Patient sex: F
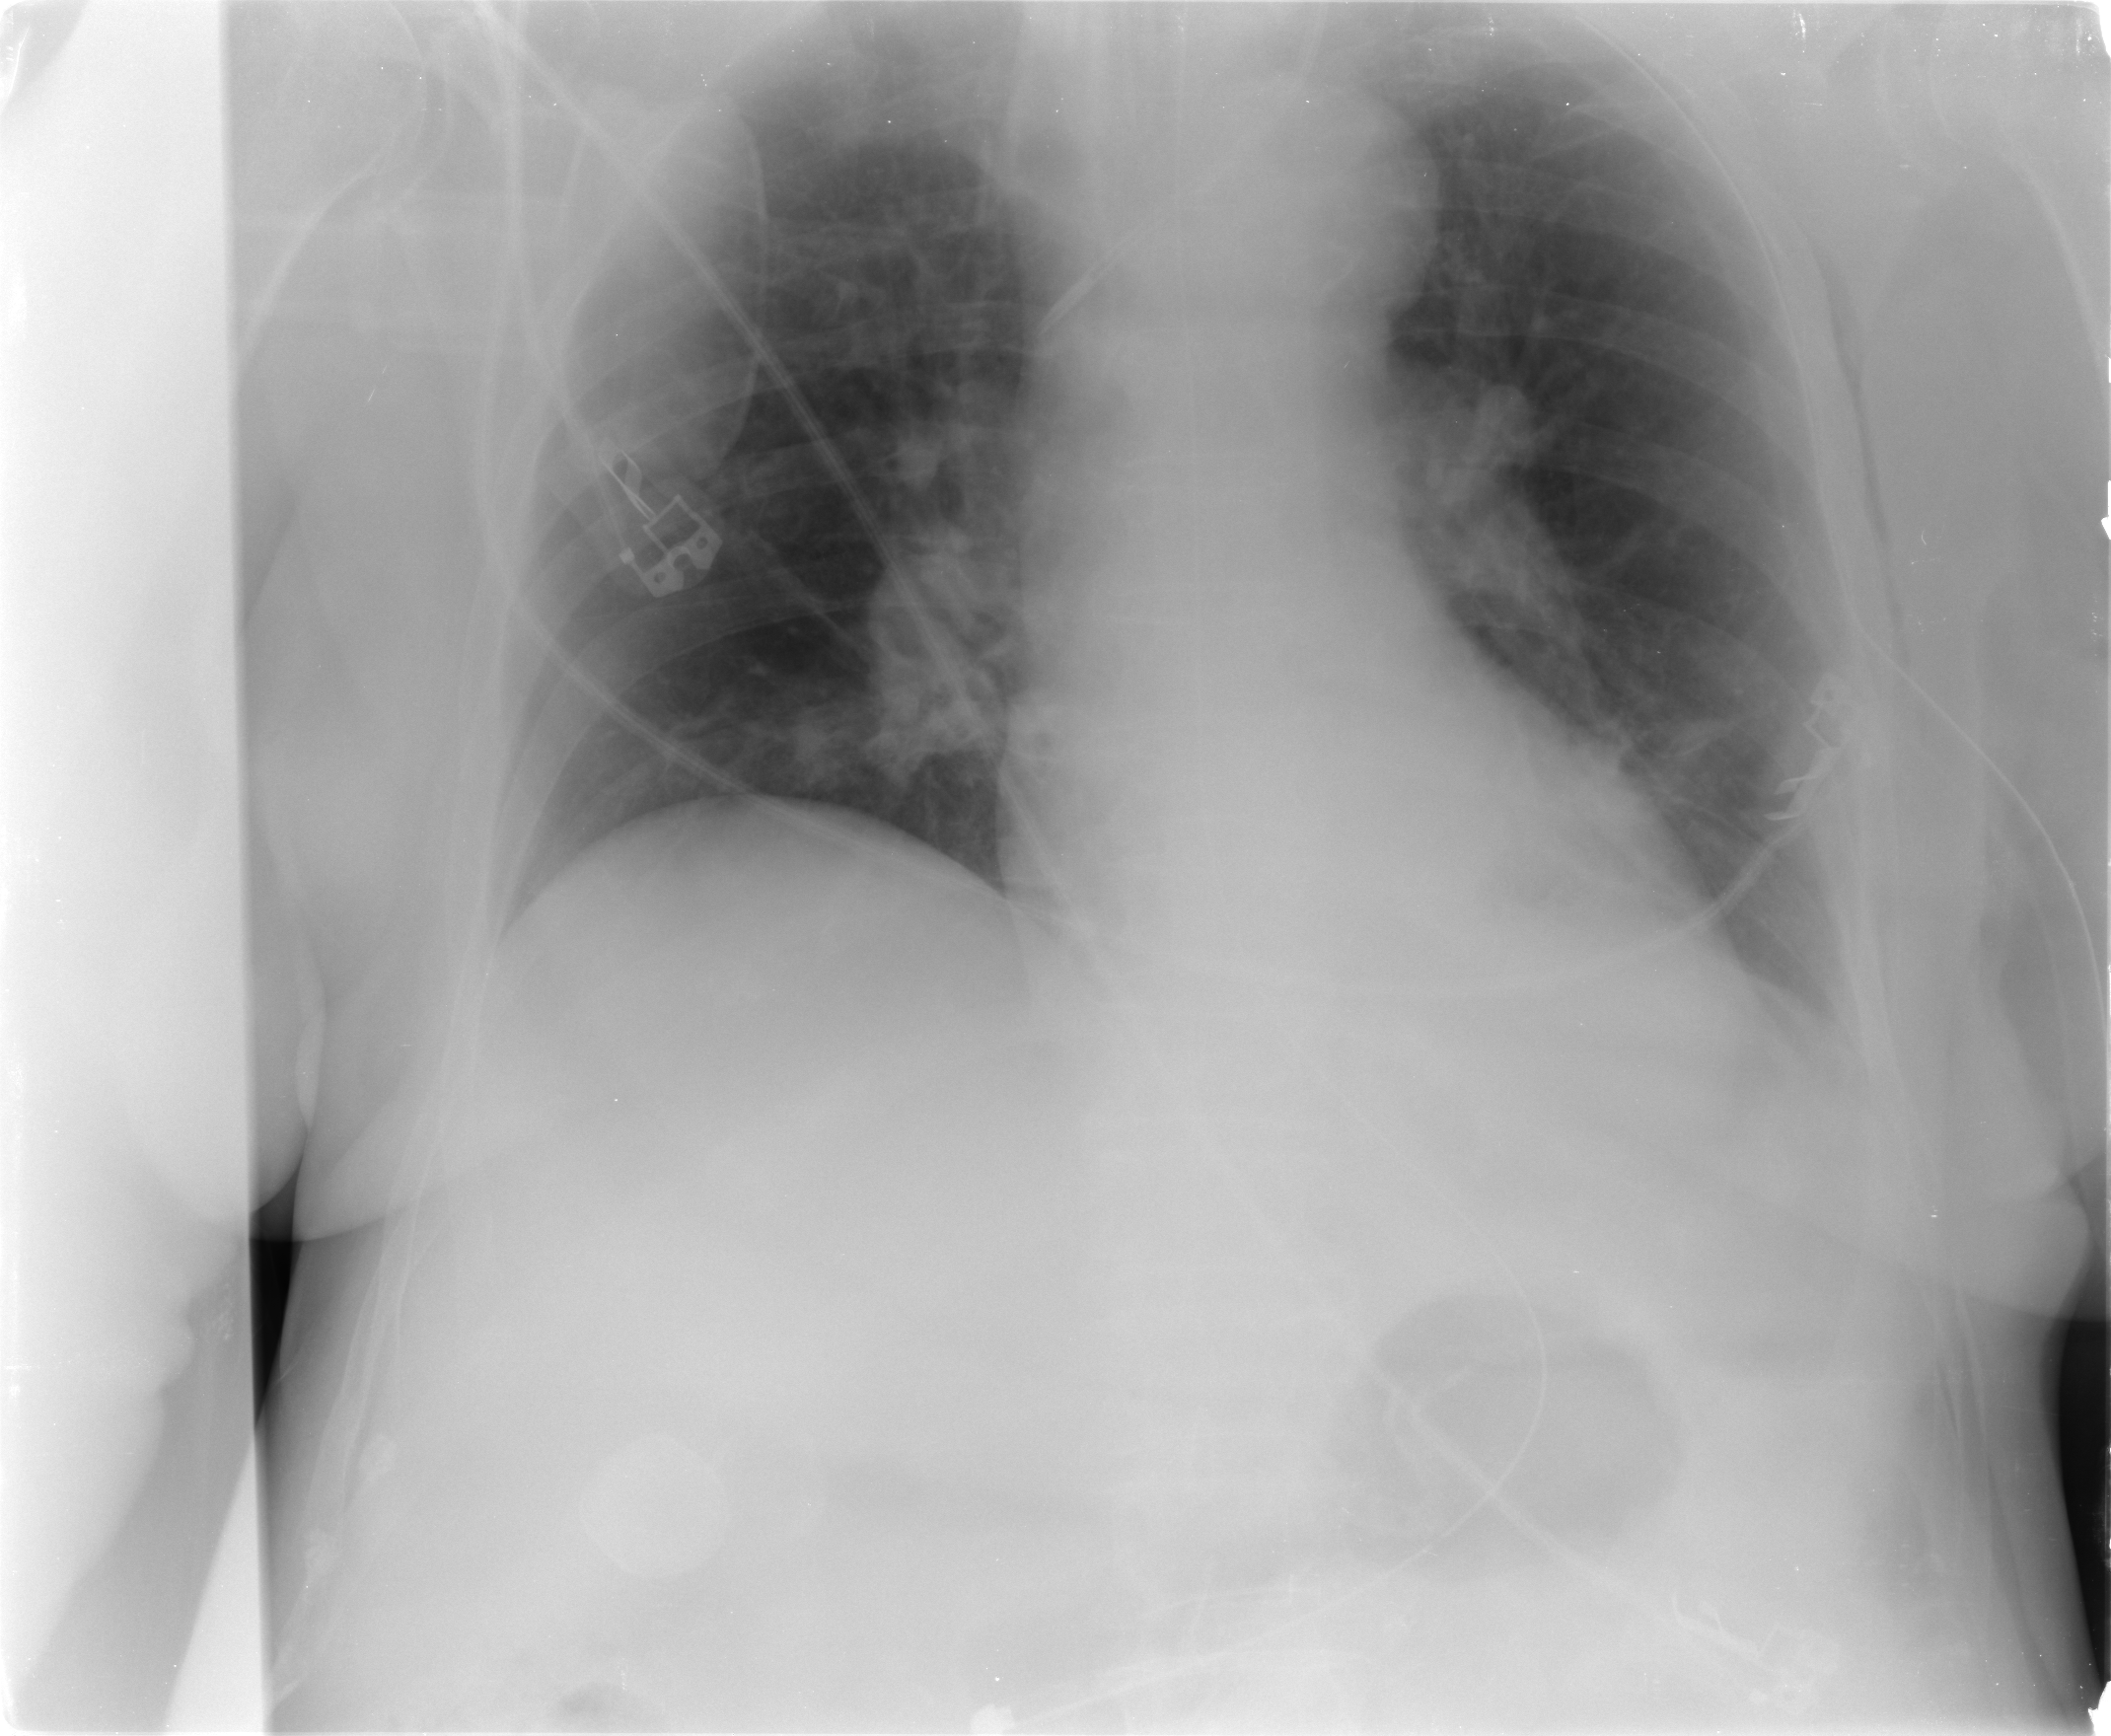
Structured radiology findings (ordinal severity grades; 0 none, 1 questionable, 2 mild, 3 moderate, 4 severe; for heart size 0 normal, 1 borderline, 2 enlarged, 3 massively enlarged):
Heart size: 0
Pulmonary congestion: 2
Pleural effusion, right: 0
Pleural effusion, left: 2
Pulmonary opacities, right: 0
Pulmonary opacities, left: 0
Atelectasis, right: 2
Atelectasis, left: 2